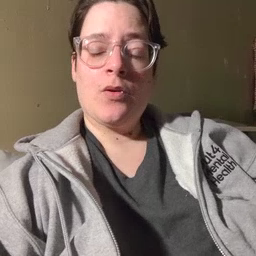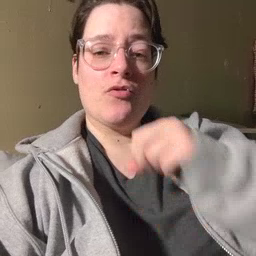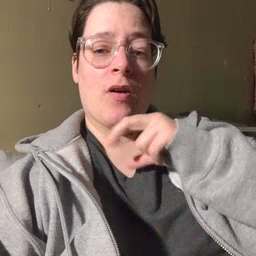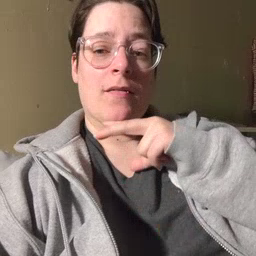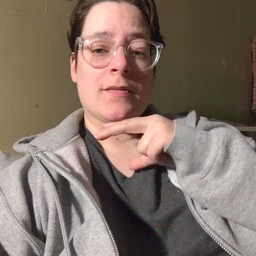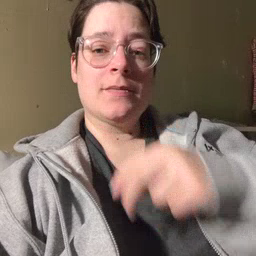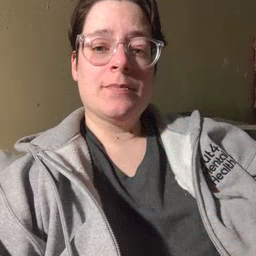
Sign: frog